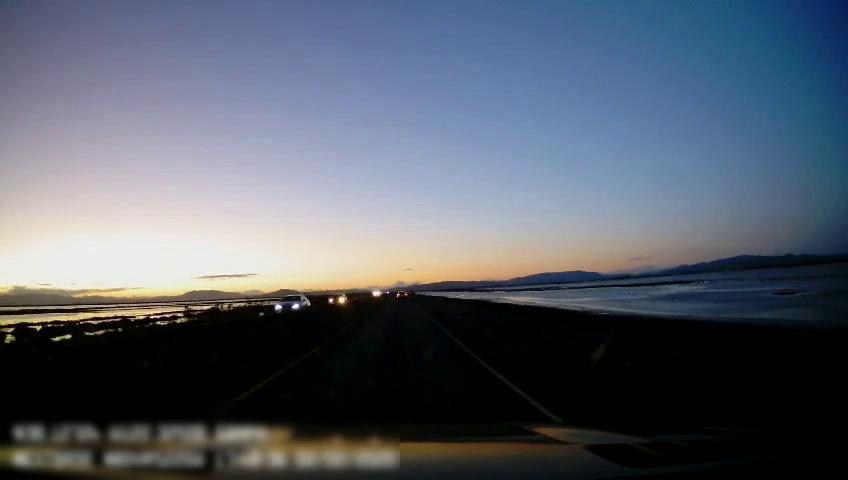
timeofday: Dusk/Dawn/Twilight
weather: Sunny
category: Drivable Space
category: Vehicles | Car
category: Vehicles | SUV
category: Vehicles | Car
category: Lanes | Current Lane
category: Lanes | Current Lane